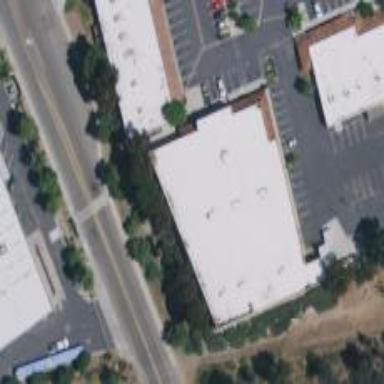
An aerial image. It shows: Retail building.